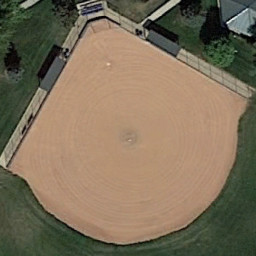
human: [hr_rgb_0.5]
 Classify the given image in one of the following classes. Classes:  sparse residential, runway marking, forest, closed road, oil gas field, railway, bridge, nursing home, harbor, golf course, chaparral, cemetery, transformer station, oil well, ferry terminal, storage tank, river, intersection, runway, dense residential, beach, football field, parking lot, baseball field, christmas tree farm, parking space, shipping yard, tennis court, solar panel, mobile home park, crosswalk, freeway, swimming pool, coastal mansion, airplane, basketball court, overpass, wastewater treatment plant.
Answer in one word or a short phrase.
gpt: baseball field